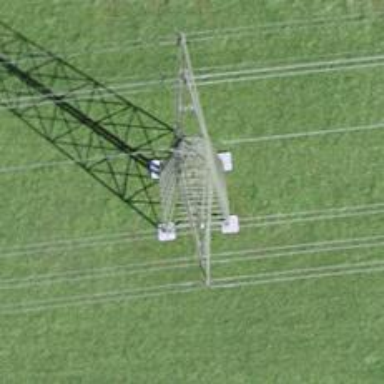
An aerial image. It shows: Power tower.